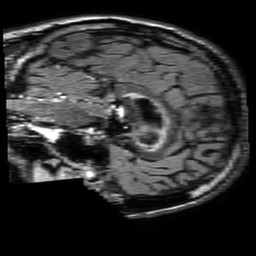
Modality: FLAIR
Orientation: sagittal
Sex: male
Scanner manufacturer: philips
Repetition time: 11 s
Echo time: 0.125 s